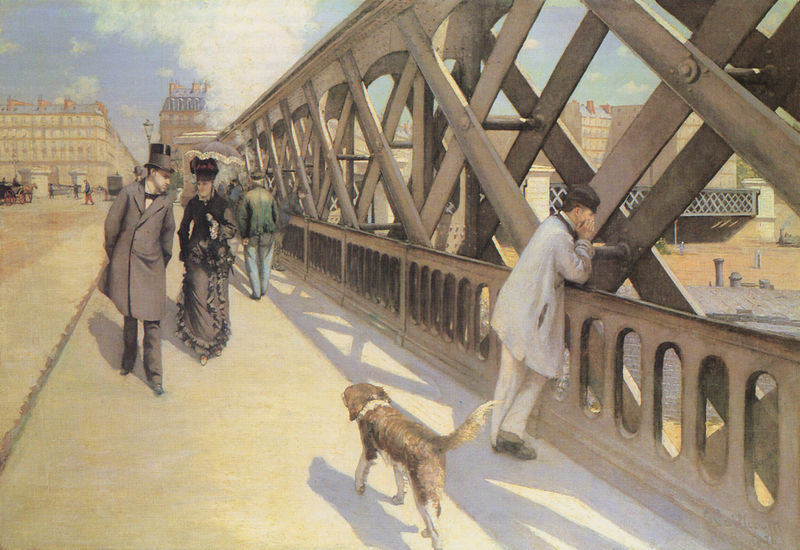
Titel: Le Pont de l'Europe, Die Europabrücke in Paris
Künstler: Gustave Caillebotte
Standort: Genève
Institution: Petit Palais, Musée d'Art Moderne
Schlagwörter: blau, gemälde, himmel, mann, schatten, weiß, wolken, fluss, impressionismus, menschen, ocker, stadt, ufer, braun, damen, frankreich, frau, fussgänger, grau, hell, hintergrund, hut, hüte, kleid, laterne, licht, männer, paris, strasse, szene, blick, dame, gebäude, haus, hund, schirm, sonnenschirm, tier, weg, wolke, herren, leute, mode, rock, zylinder, kleidung, trauer, herr, schauen, öl, häuser, brücke, brüstung, gehen, rauch, sonne, boden, kostüm, mantel, paar, personen, zilinder, england, genre, pferd, schwanz, farbig, schiffe, sommer, passanten, perspektive, unterhaltung, laufen, zug, farbe, spazieren, fabrik, kutsche, figuren, industrie, seine, promenade, dampf, lehnen, steg, metall, geländer, pfoten, junge, rüschen, fliege, gehrock, betrachter, grossstadt, melone, eisen, gestützt, bürgersteig, gehsteig, spaziergang, gehweg, trottoir, bürger, bahnhof, bürgertum, wolcken, flanieren, bildniss, sonntag, gut, sonnenschein, industrialisierung, bahn, eisenbahn, eisenbahnbrücke, konstruktion, lok, lokomotive, stadtlandschaft, gel nder, spaziergänger, london, stahl, streben, schrauben, bauten, asser, verstrebung, stahlkonstruktion, eisenbrücke, stahlträger, dampflock, hochhäuser, brückengeländer, themse, hudn, bouldevard, chlote, frabrik, rufend, schornsteines, seinew, stahlbeton, en, 80er, 50er, 60er, 70er, ziynder, kutze